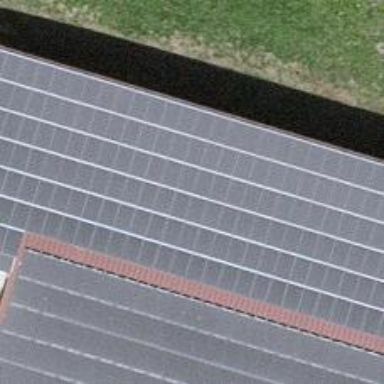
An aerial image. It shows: Solar power generator.